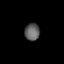
Tissue: prostate
Cell type: T cells
Senescence score: 0.6941
Nuclear area (px): 251
Mean DAPI intensity: 95.131